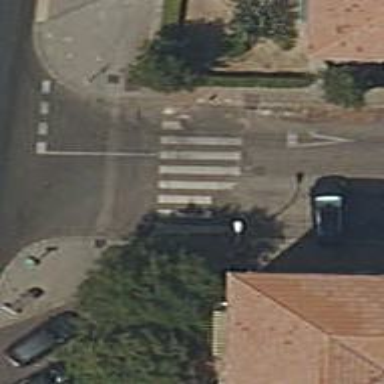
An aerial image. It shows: Uncontrolled crossing on the road.